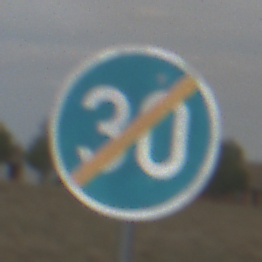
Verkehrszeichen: EndeMindestgeschwindigkeit
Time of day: Midday
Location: Outdoor (Nature)
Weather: PartlyCloudy
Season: NotSpecified
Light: Natural